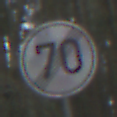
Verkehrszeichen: EndeGeschwindigkeit70
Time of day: Midday
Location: Outdoor (Nature)
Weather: Overcast
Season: NotSpecified
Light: Natural